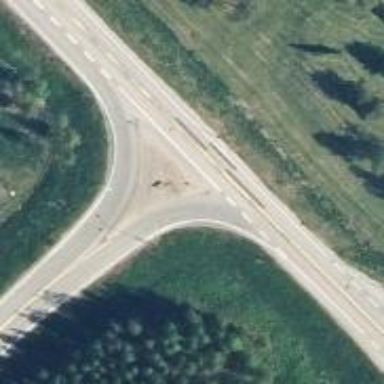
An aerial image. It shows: Trunk link highway.